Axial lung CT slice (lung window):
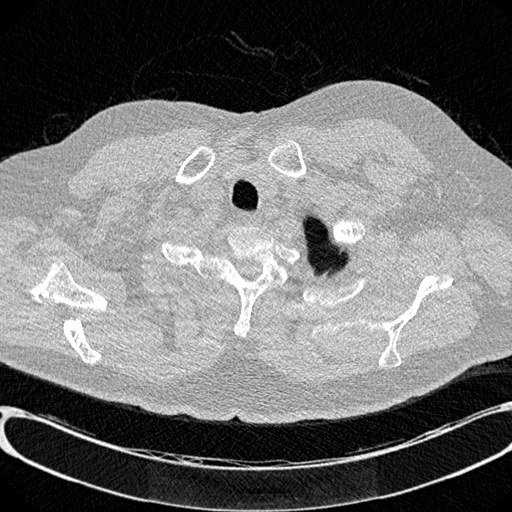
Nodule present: no